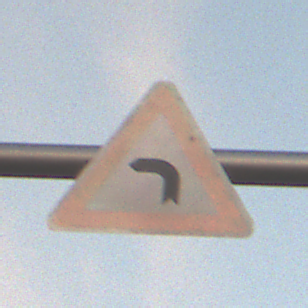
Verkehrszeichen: KurveLinks
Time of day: SunriseSunset
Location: Outdoor (Nature)
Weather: PartlyCloudy
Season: NotSpecified
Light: Natural